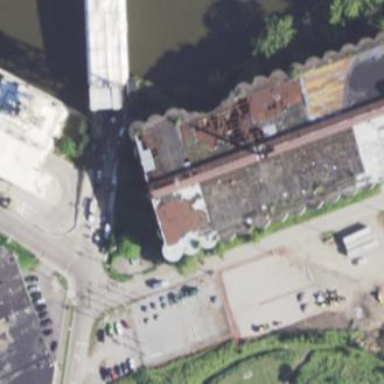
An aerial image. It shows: Industrial building with historic significance.